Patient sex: M
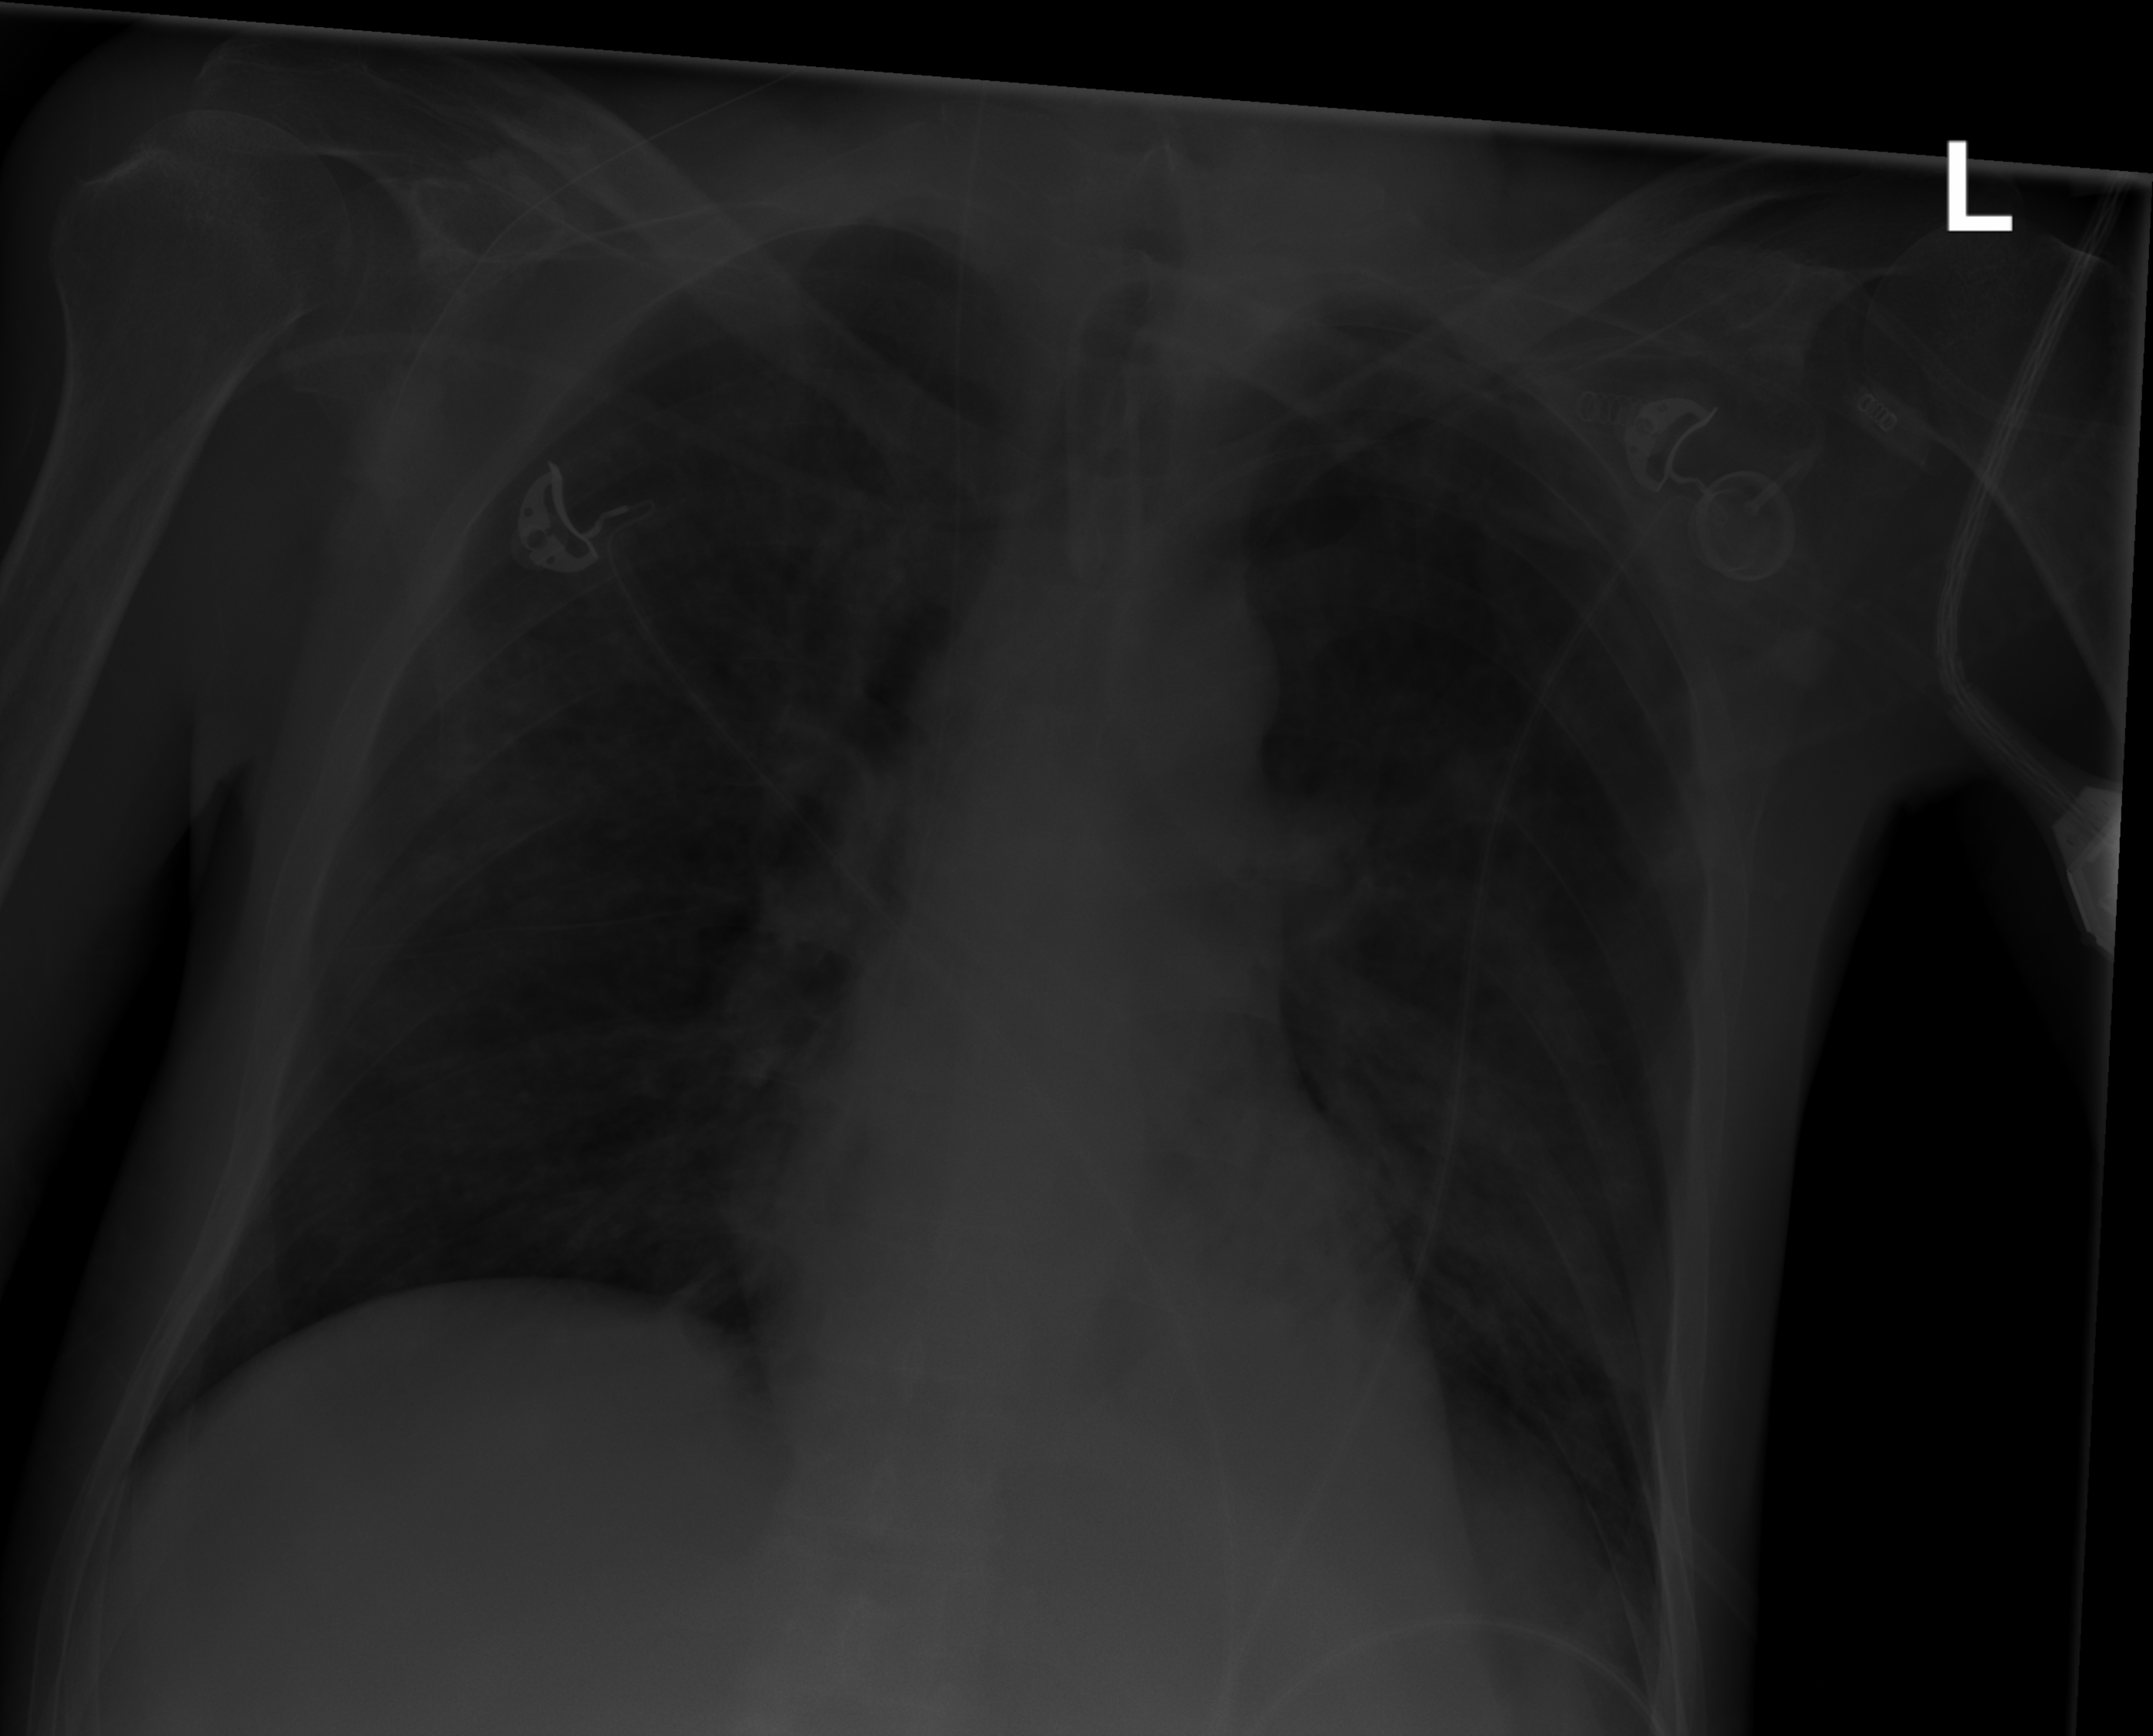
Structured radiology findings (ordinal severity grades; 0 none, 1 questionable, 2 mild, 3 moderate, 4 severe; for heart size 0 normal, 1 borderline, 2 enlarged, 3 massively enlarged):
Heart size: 0
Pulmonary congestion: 0
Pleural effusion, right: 0
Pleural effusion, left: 0
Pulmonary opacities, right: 0
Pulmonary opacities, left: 2
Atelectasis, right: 0
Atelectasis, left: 2